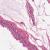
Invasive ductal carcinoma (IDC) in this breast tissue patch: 0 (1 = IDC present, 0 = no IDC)